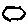
Label: hexagon